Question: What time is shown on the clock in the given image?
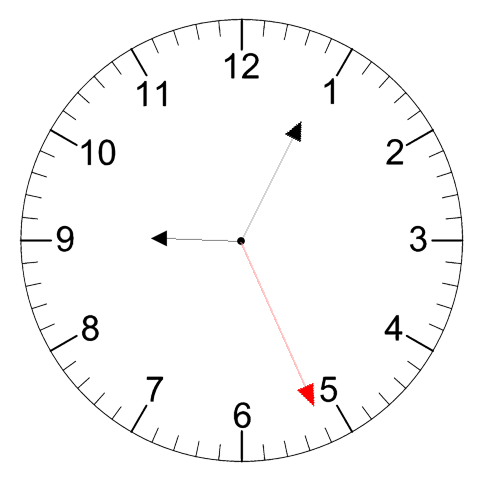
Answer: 09:04:26